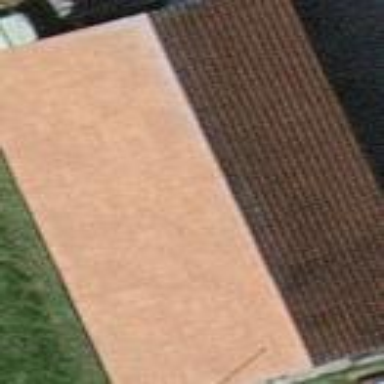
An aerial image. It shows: Shed.